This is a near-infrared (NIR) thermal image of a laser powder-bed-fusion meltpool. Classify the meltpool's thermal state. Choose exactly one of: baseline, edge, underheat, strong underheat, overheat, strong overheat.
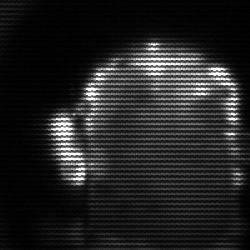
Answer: baseline